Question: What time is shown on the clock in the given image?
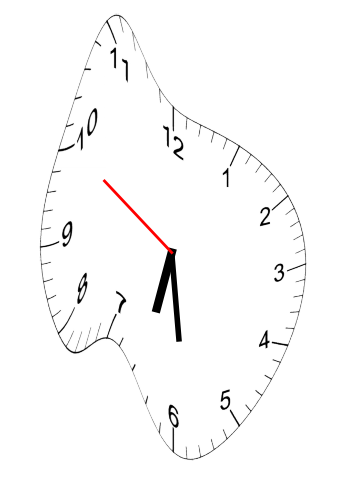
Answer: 06:28:50